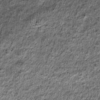
Label: not_dusty